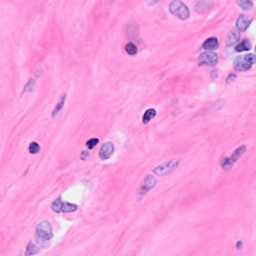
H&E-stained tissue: Breast